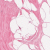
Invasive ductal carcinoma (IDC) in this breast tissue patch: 0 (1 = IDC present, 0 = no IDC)